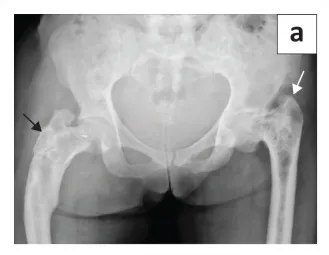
Anterior-posterior (AP) radiograph of the pelvis (a) demonstrates mixed lytic, sclerotic, expansile lesions (white arrow) with associated varus angulation and bowing, and shepherd crook deformity of the proximal femur (black arrow).
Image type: radiology (x_ray)